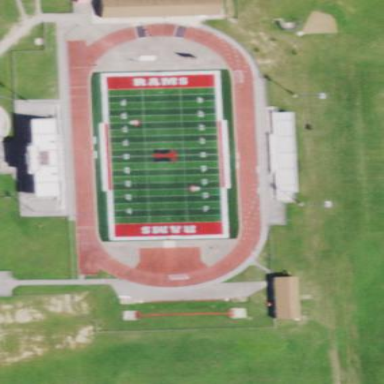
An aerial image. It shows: American football pitch with artificial turf.